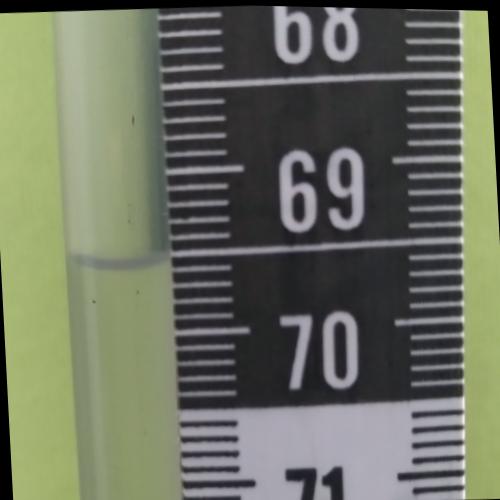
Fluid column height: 69.6 cm